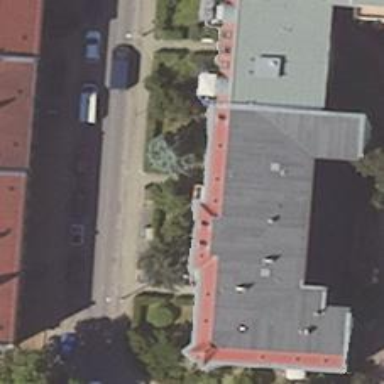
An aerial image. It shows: View of apartment building.